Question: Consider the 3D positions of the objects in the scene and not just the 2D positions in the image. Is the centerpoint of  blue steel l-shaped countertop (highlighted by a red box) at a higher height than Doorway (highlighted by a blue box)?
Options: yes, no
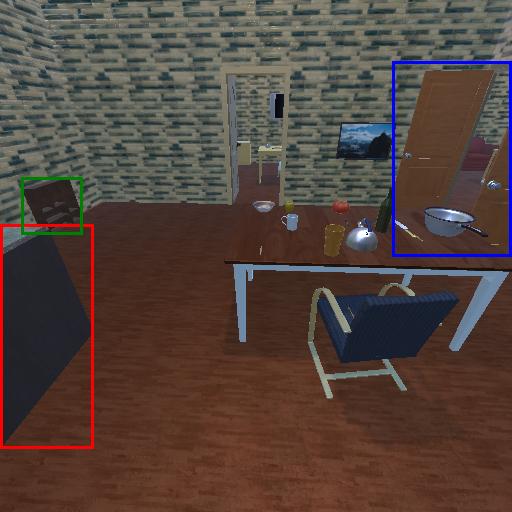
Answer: yes